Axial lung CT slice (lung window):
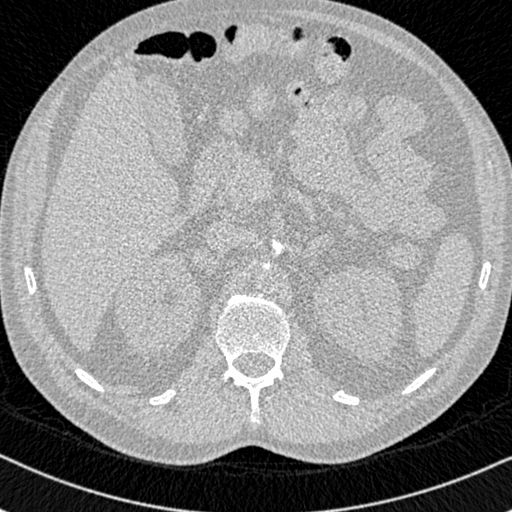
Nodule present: no